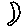
Label: moon